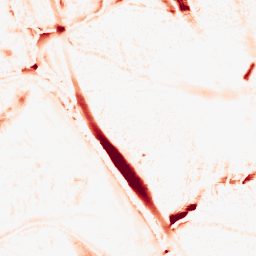
Category: morphological
Decomposition family: morphological_ellipse
Decomposition parameters: operation: opening
width: 20
height: 30
Upsampling method: bilinear
Upsampling parameters: scale: 4
Upsampling scale: 4